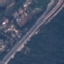
Land use / land cover class: Highway